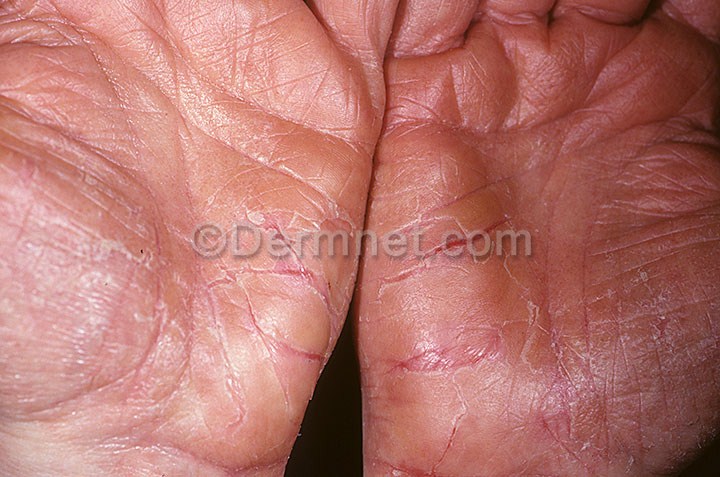
Disease: Eczema Photos